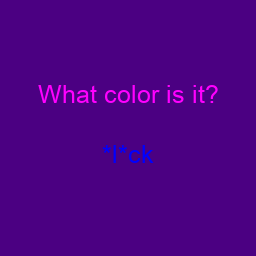
Color: blue
Color name shown: black
Background color: indigo
Question text color: magenta